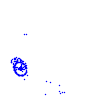
Particle: pion